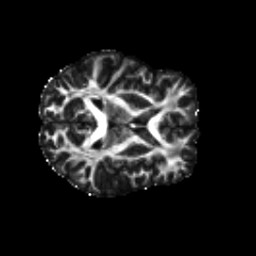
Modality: FA
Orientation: axial
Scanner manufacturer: siemens
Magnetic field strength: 3 T
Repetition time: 4.16 s
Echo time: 0.0806 s